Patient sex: F
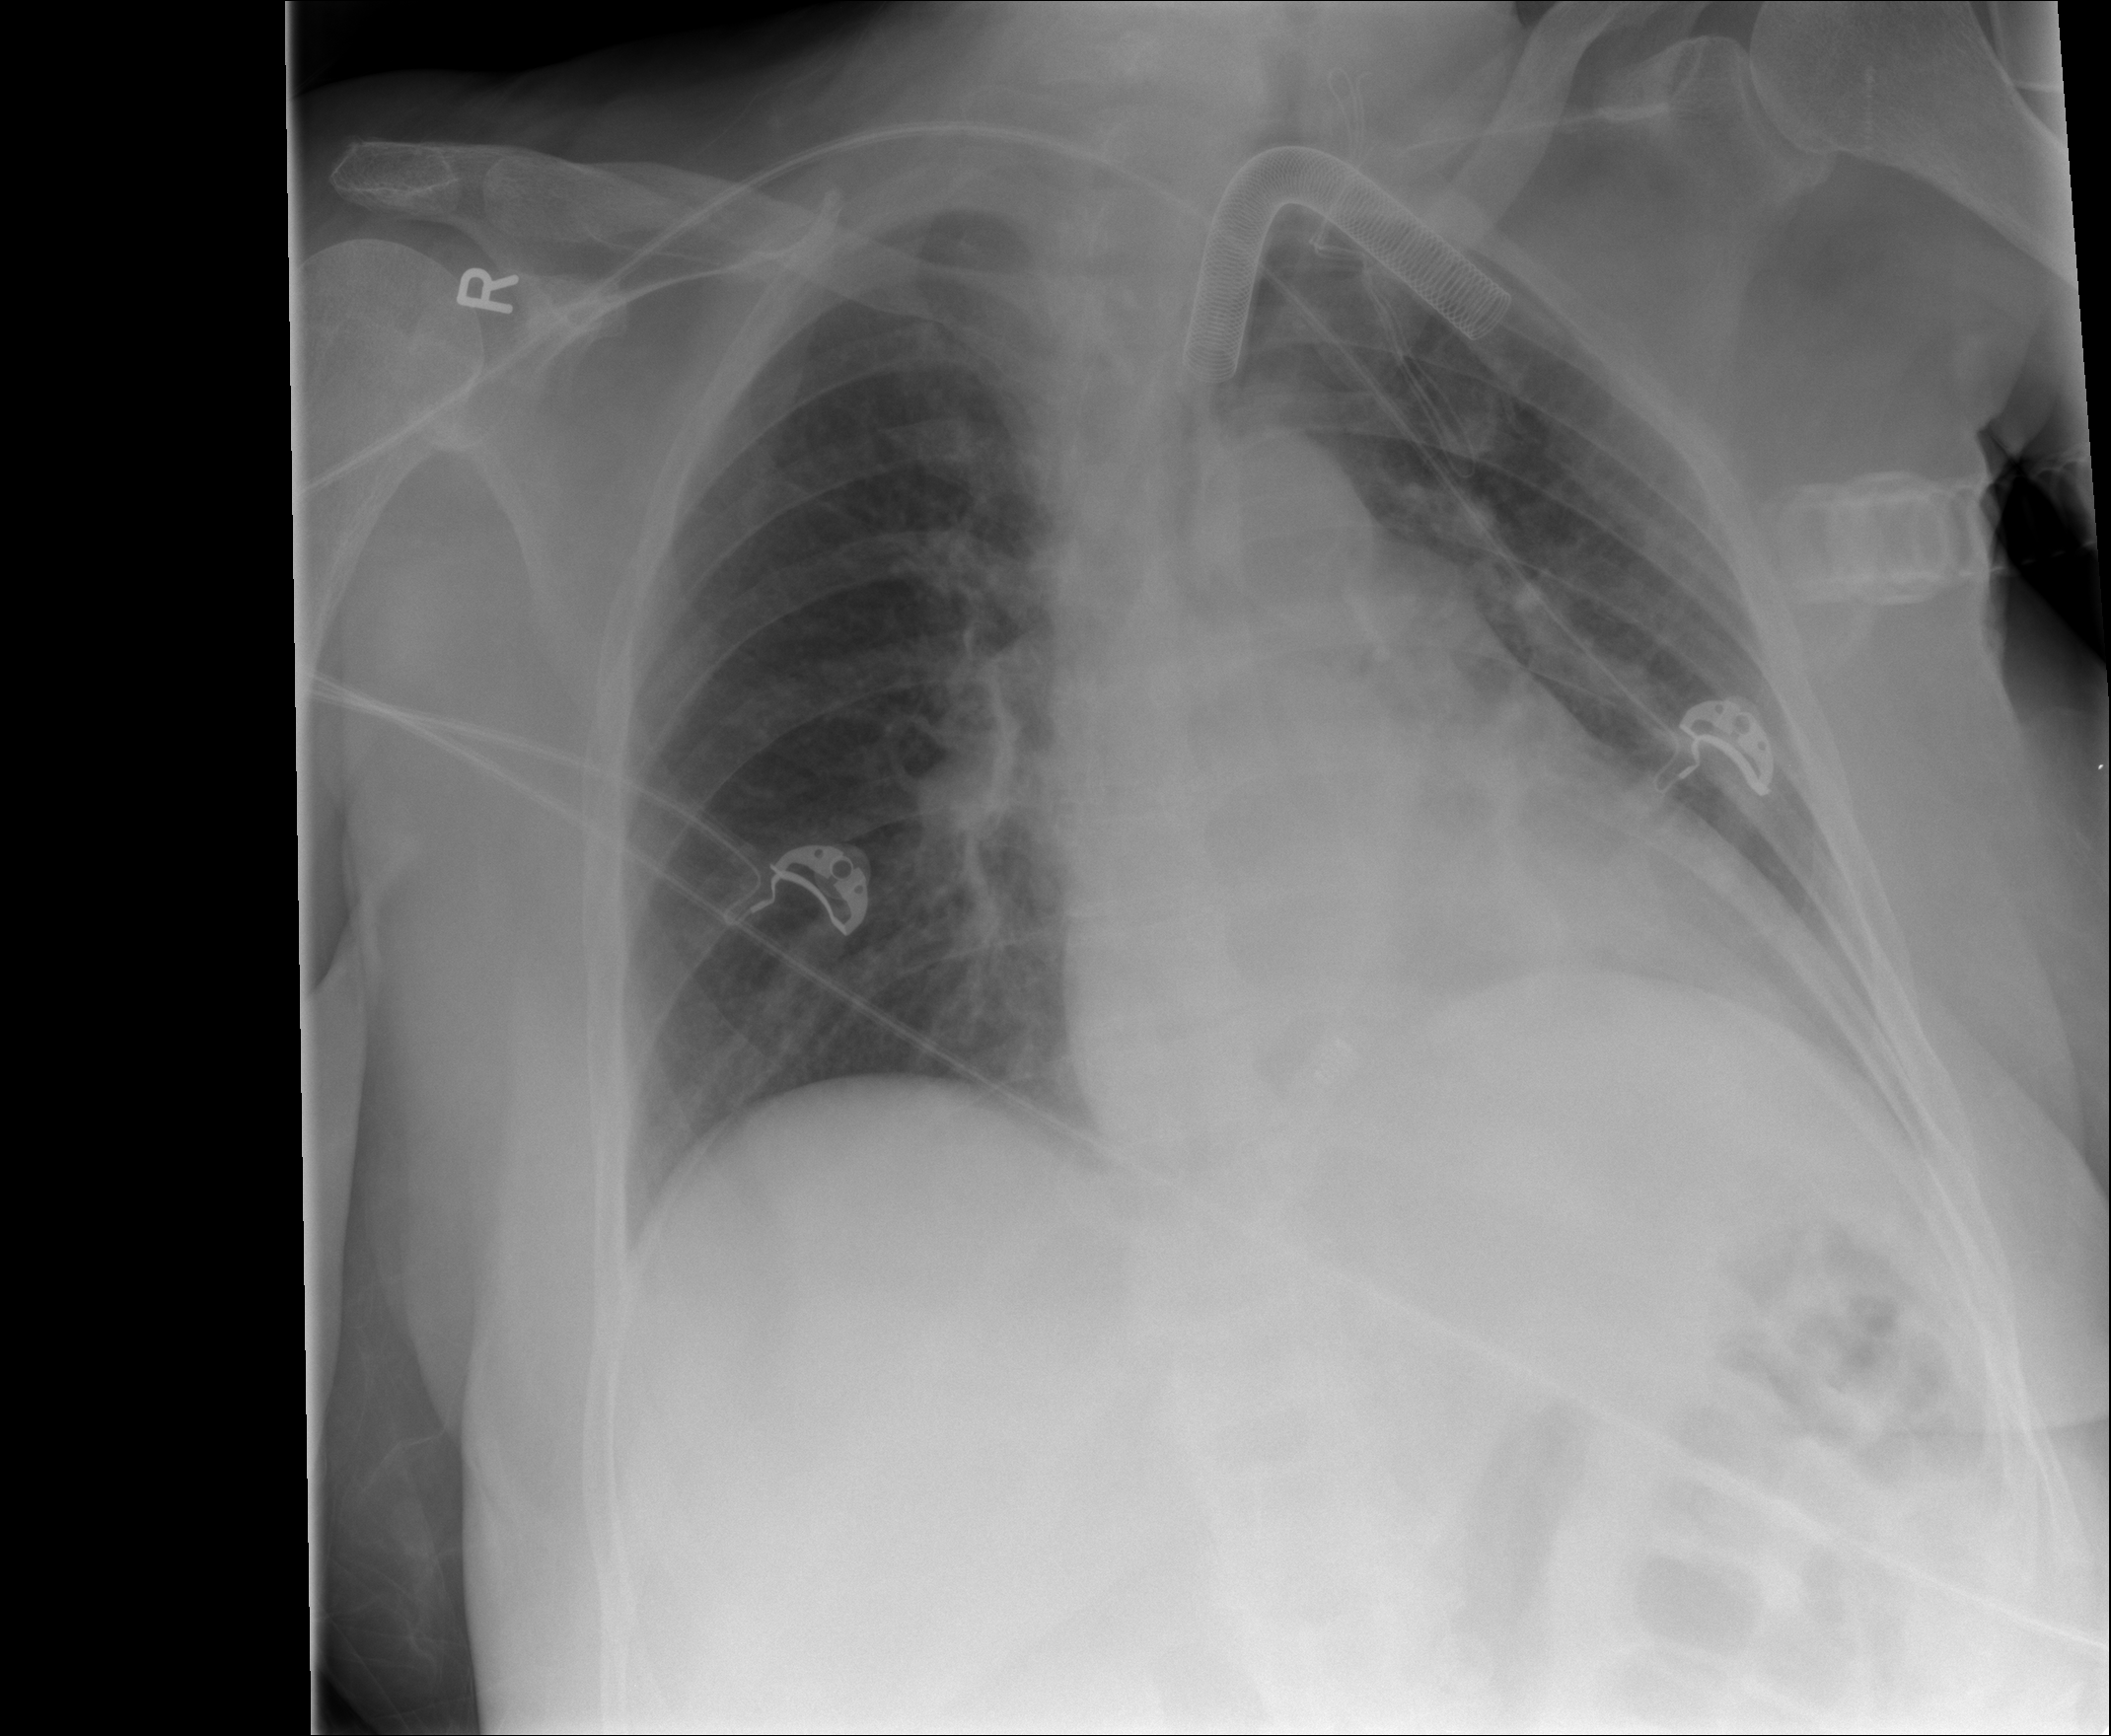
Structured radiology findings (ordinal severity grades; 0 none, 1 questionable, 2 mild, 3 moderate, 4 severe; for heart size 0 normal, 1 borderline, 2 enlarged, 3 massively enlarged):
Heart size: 2
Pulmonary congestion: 2
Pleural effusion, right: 0
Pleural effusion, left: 1
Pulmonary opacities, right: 1
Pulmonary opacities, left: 1
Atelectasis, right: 2
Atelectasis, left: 2